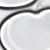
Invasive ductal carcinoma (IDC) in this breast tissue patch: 0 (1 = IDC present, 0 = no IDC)